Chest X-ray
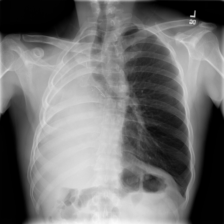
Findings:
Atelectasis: negative
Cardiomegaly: negative
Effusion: negative
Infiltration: negative
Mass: negative
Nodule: negative
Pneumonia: negative
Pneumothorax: negative
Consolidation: negative
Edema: negative
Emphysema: negative
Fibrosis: negative
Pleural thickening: negative
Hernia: negative